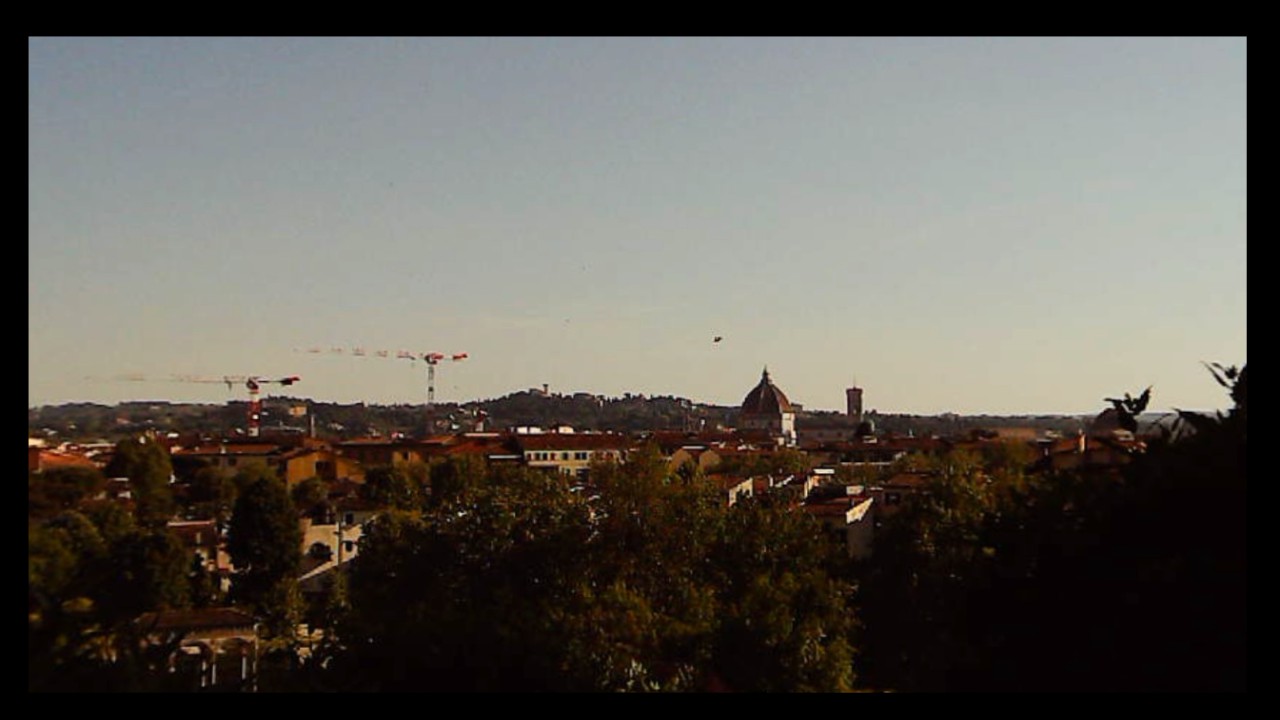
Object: Betafpv air75